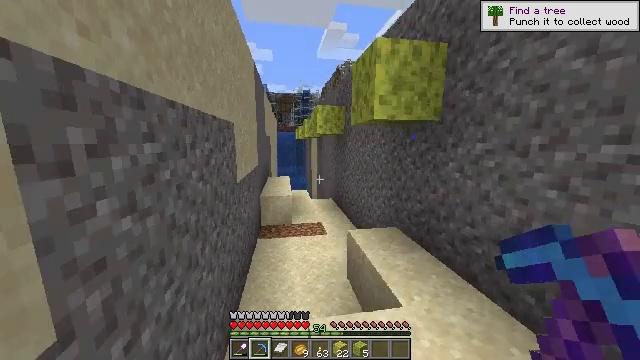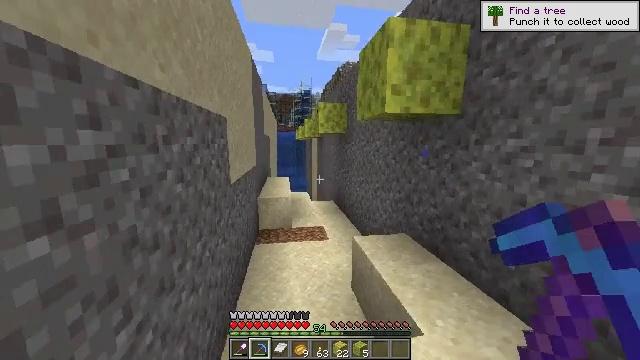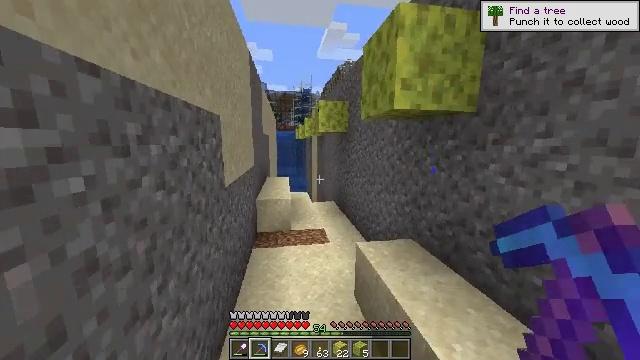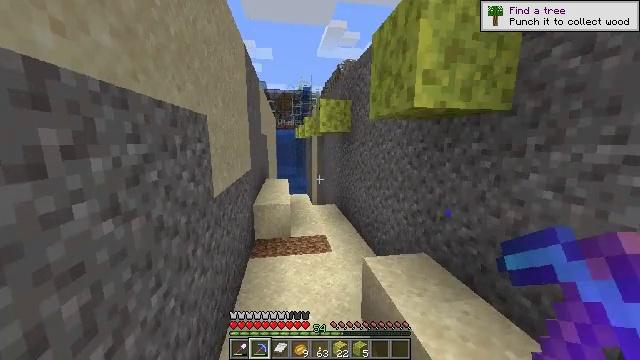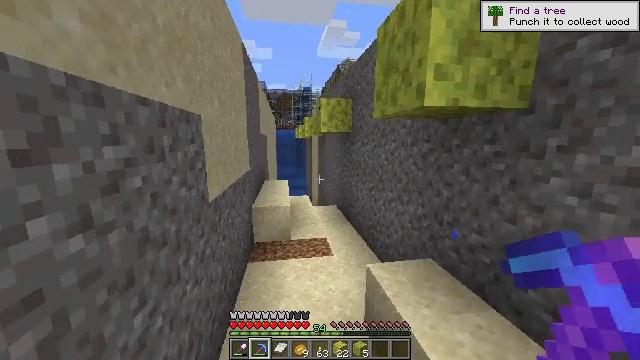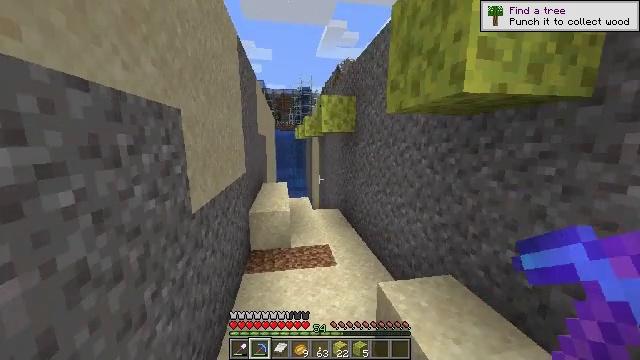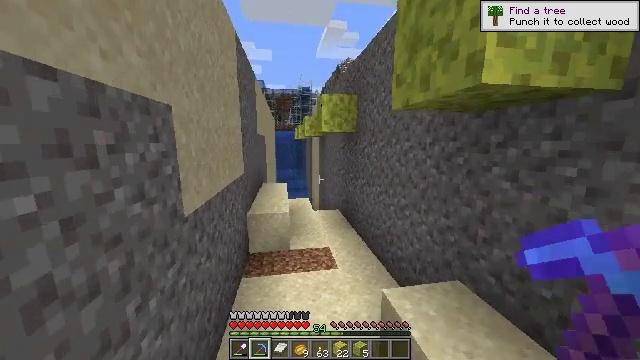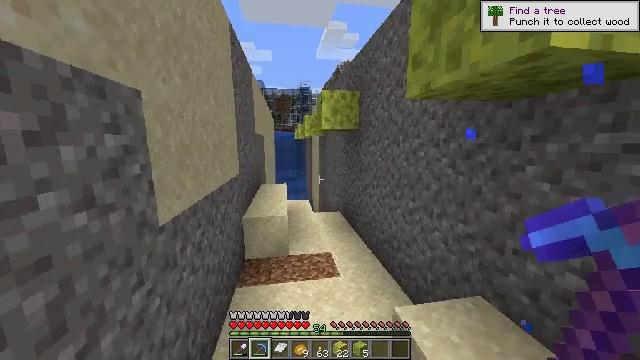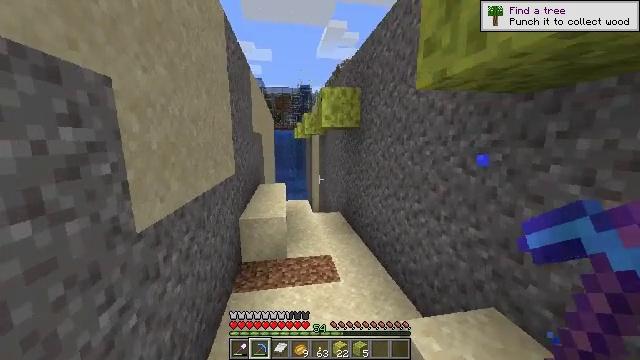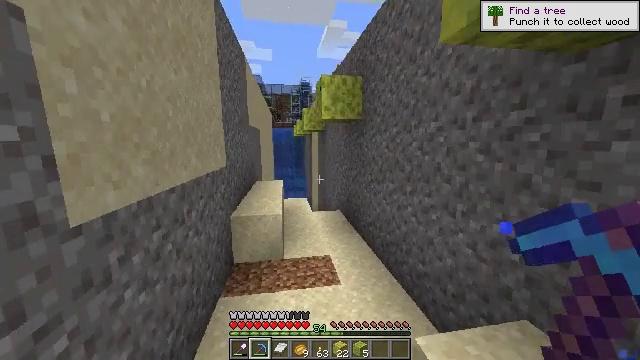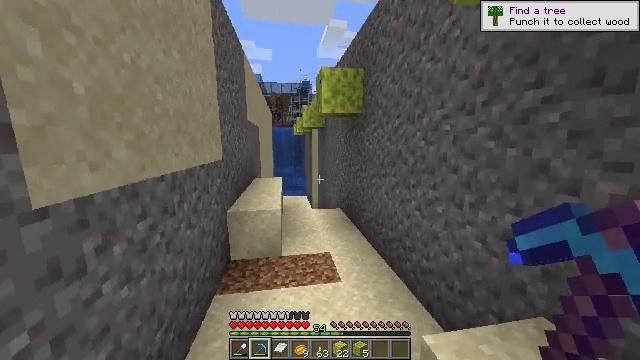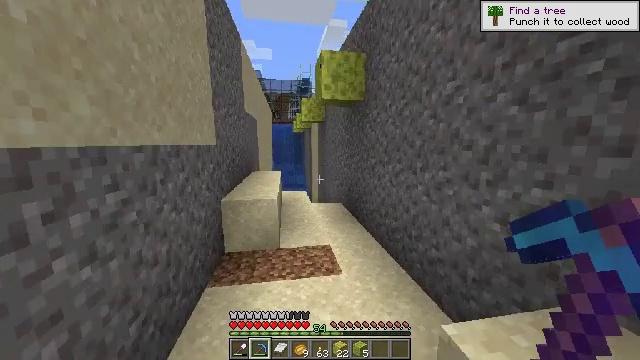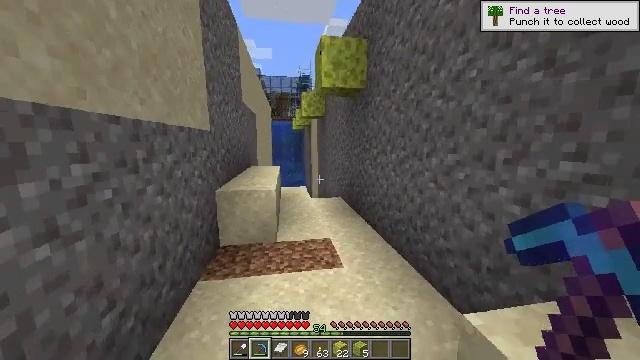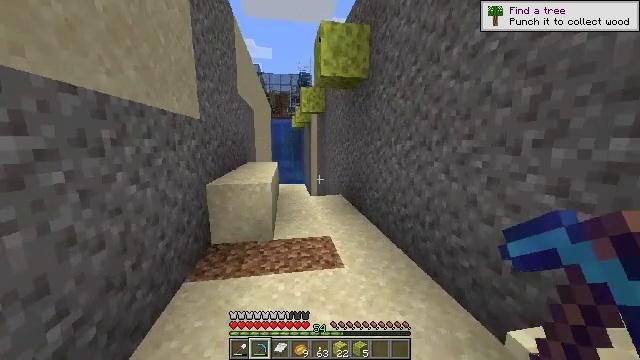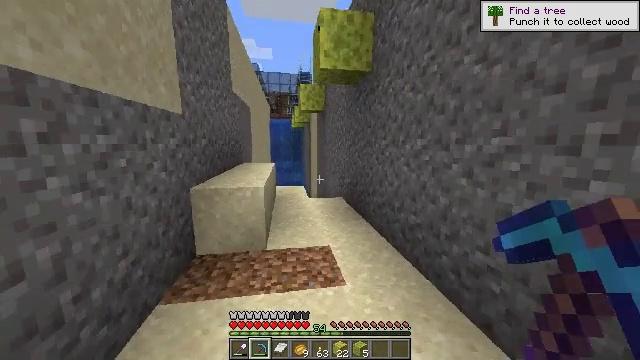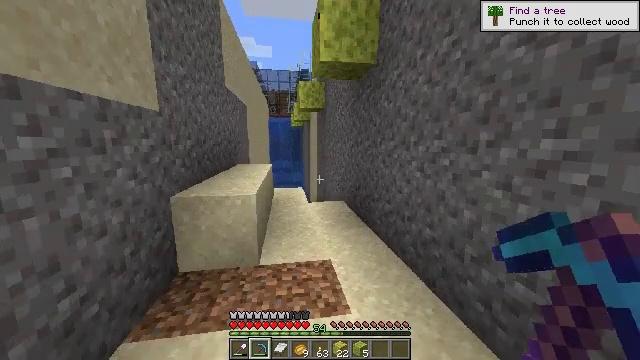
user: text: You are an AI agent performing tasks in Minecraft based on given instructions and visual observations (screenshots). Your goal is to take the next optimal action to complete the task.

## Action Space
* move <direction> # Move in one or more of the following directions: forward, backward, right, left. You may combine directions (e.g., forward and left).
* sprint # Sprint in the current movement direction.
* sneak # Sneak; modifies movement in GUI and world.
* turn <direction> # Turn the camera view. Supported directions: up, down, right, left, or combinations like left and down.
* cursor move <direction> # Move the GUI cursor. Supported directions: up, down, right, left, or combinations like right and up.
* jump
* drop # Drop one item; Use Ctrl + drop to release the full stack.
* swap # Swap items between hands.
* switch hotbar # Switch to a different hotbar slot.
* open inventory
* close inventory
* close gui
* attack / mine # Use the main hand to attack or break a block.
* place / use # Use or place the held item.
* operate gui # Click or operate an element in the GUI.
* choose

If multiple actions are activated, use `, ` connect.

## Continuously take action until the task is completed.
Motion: motion action
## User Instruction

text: Mine the wet sponge underwater.
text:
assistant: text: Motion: move forward
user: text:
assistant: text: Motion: move forward
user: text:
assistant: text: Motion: move forward
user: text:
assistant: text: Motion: move forward
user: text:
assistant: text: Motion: move forward
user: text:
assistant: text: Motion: move forward
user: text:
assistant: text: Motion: move forward
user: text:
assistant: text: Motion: move forward
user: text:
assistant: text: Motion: move forward
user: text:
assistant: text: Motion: move forward
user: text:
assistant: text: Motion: move forward
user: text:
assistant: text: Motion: move forward
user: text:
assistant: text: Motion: move forward
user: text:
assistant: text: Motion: move forward
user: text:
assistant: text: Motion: move forward
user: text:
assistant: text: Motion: move forward
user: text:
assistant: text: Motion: move forward
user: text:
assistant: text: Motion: move forward
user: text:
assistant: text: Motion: move forward, turn left
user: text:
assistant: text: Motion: move forward, turn left
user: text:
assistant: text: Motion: move forward
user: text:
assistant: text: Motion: move forward
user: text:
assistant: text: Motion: move forward
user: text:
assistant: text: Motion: move forward
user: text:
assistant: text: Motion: move forward
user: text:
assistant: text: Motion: move forward
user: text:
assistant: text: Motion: move forward
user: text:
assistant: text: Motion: move forward
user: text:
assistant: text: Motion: move forward
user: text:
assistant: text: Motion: move forward